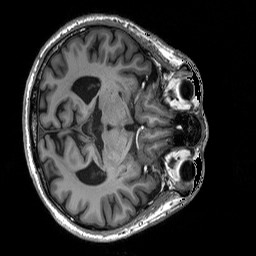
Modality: T1w
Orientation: axial
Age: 60
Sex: male
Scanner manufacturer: siemens
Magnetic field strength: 3 T
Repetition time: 2.5 s
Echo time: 0.00248 s